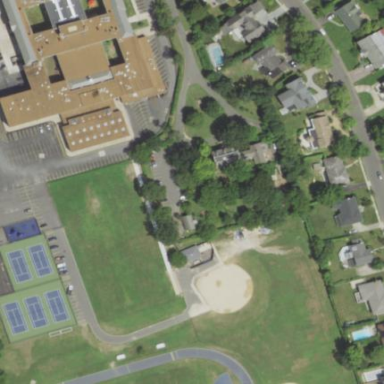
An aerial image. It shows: School.